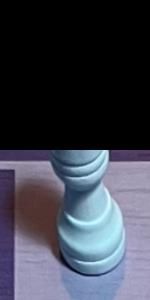
Label: Rook_White